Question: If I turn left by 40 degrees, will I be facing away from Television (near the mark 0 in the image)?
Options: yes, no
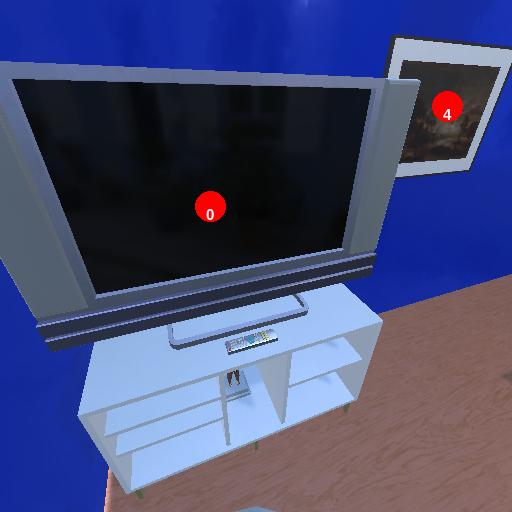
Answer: yes